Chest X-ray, PA view. Patient: 35 years old, sex M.
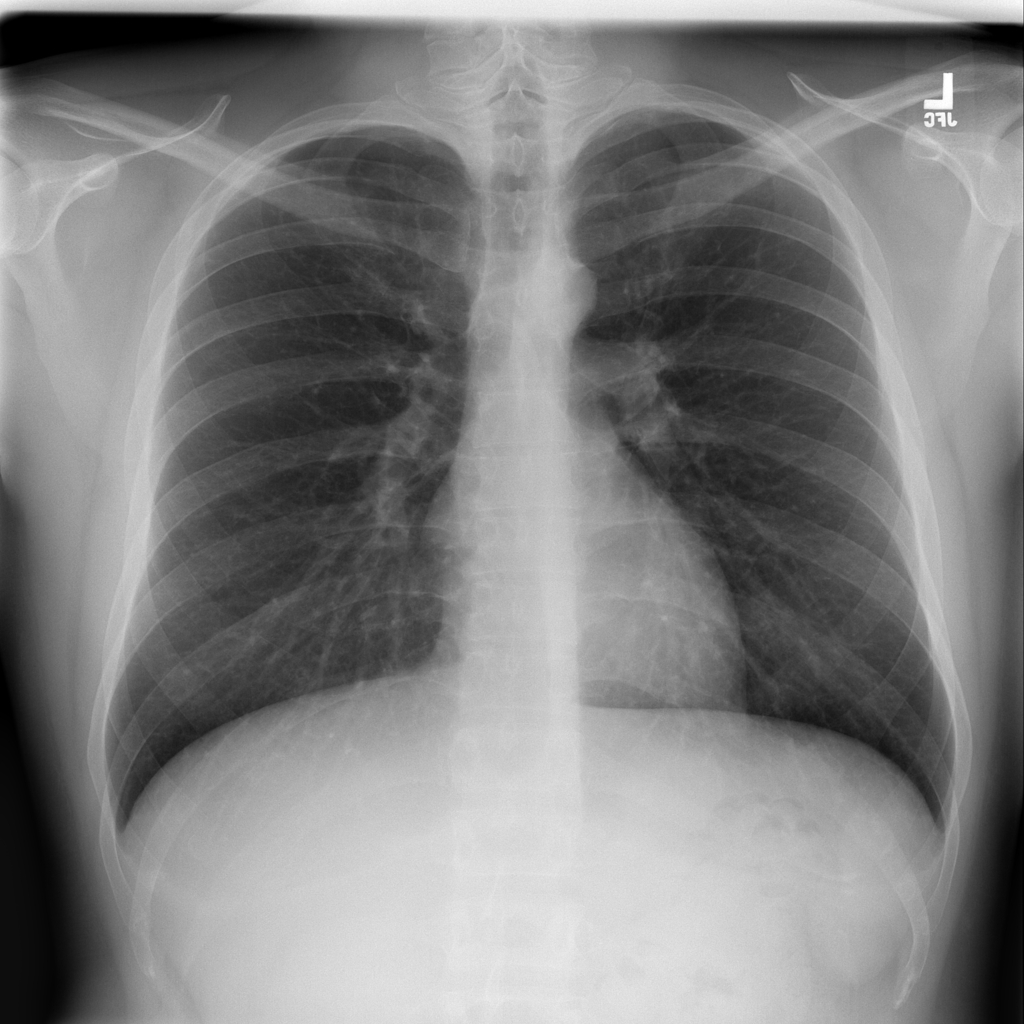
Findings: No Finding